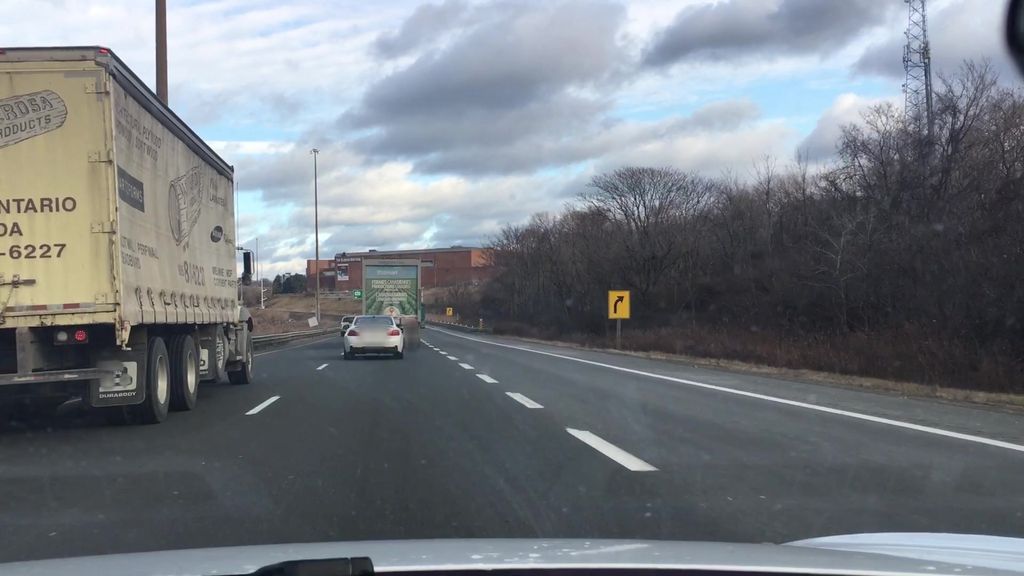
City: hamilton